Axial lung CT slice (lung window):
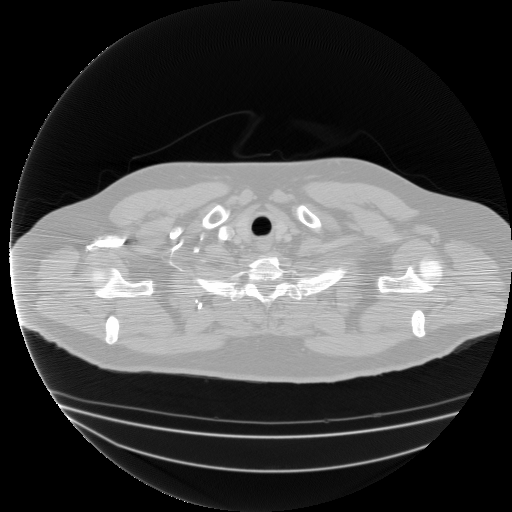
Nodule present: no